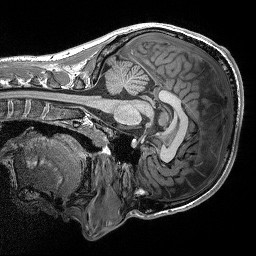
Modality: T1w
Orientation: sagittal
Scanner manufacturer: siemens
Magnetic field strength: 3 T
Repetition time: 2.3 s
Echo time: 0.00298 s